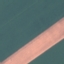
Land use / land cover: AnnualCrop